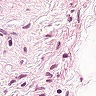
Metastatic tissue present: no